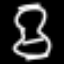
Label: hourglass